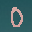
Label: 0